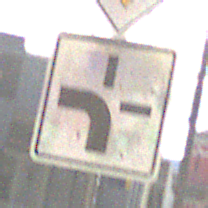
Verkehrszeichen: VerlaufVorfahrtsstrasse1
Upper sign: Vorfahrtsstrasse
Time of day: MorningAfternoon
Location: Outdoor (Urban)
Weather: PartlyCloudy
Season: NotSpecified
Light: Natural